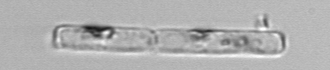
Label: Guinardia_delicatula